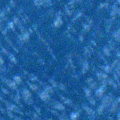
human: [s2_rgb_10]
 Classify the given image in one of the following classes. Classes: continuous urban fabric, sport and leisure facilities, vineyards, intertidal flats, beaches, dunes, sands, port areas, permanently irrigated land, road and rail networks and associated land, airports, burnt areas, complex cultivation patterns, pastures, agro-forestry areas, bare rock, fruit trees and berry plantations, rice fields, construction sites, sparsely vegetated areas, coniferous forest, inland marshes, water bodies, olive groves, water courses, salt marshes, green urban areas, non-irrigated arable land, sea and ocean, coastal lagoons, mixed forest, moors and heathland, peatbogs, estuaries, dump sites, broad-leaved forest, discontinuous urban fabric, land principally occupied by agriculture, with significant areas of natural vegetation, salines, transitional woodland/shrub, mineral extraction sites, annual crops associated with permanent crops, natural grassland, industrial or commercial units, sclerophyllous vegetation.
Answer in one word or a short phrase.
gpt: sea and ocean